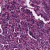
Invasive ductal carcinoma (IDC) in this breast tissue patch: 1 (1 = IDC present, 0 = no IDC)